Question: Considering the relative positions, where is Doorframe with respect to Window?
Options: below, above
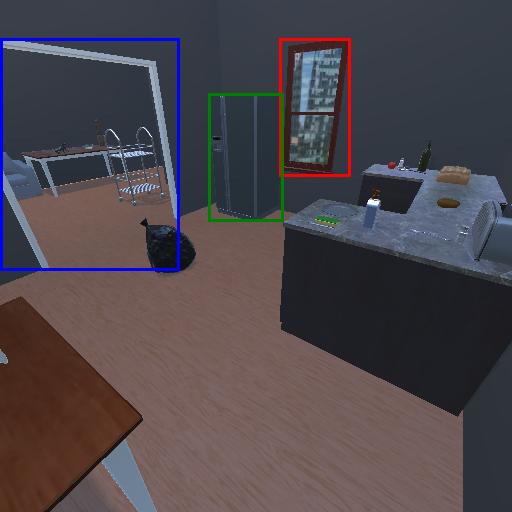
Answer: below